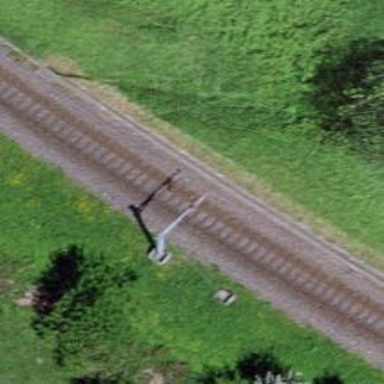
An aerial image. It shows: Single railway track with electrification through contact line.